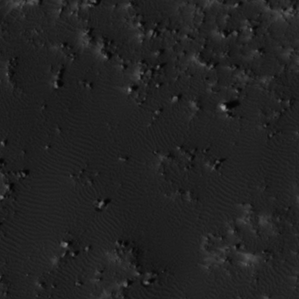
Label: non_frost